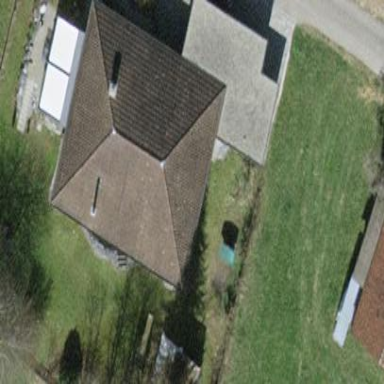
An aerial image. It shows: Detached building with hipped roof.